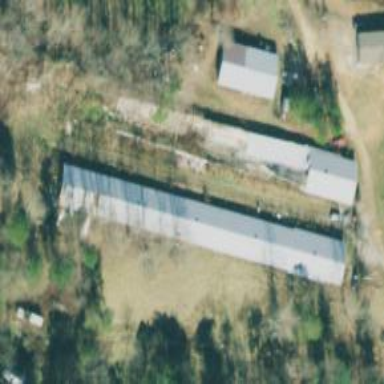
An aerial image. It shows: Farm auxiliary building.